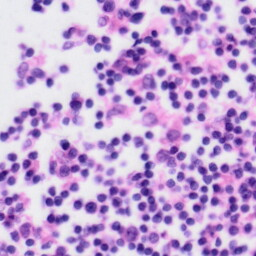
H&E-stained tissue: Tonsil